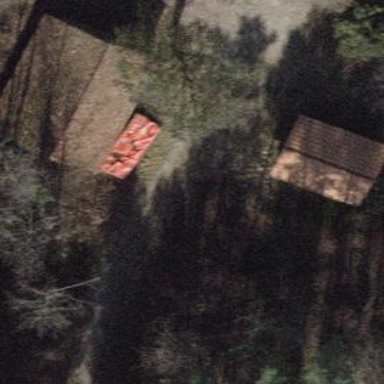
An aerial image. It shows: Shed building.